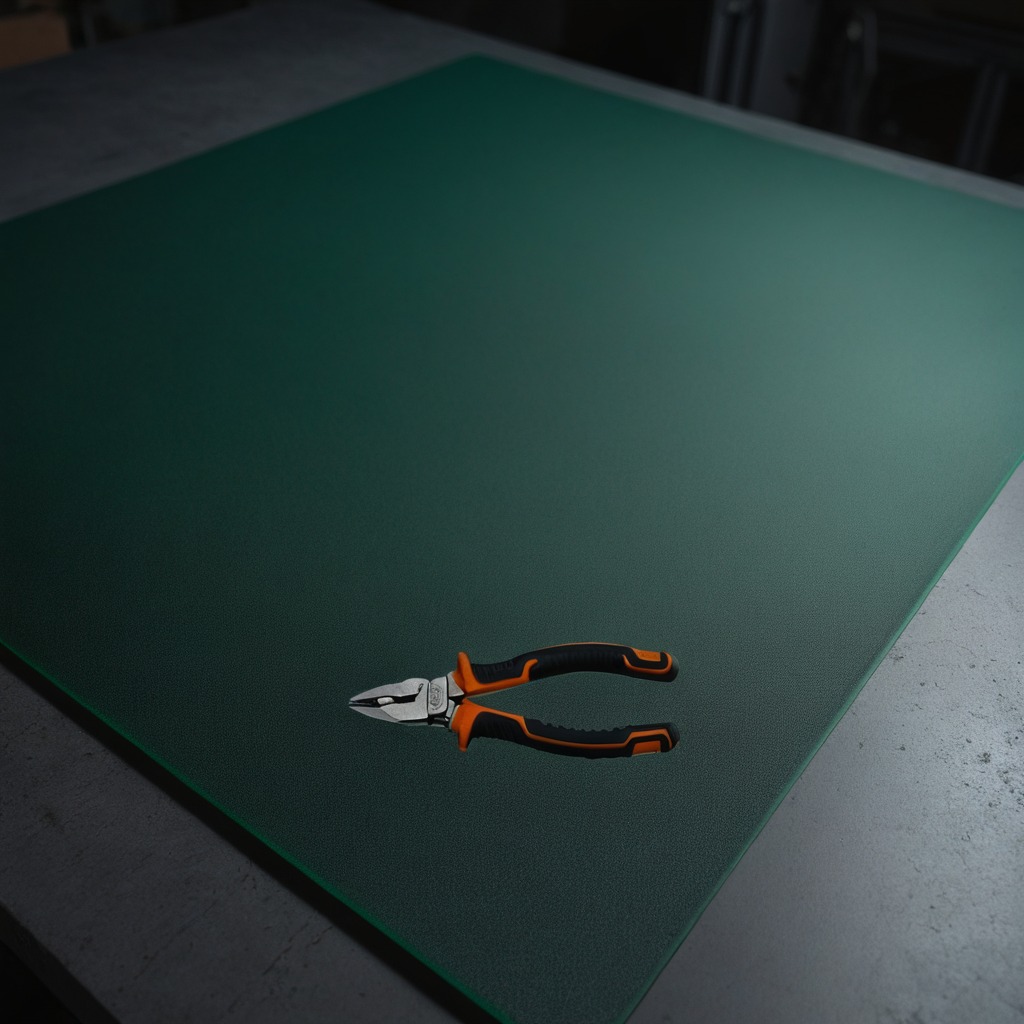
A plier is lying on the granite tabletop.